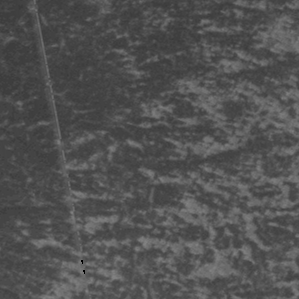
Label: frost